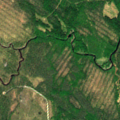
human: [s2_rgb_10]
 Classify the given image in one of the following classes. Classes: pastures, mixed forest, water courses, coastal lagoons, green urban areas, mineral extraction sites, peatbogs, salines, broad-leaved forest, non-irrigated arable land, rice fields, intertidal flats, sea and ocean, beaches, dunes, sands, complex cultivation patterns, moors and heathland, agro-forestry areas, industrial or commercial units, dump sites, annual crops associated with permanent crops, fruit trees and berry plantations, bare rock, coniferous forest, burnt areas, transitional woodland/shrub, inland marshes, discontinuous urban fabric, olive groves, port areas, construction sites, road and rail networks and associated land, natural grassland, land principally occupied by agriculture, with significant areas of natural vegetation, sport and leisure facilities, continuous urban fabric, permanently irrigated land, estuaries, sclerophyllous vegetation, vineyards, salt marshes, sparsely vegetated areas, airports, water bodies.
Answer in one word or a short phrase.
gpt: coniferous forest, mixed forest, transitional woodland/shrub